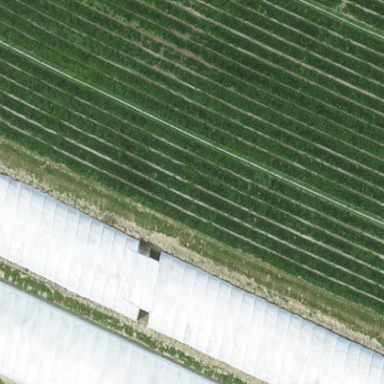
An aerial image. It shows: Greenhouse.